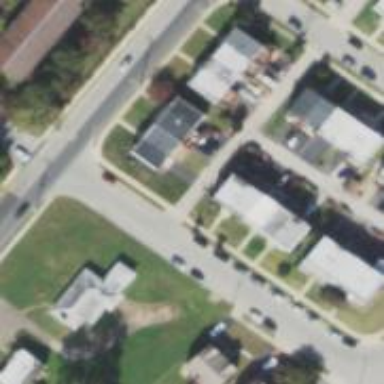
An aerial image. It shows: Alley classified as service road.